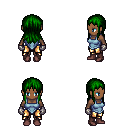
a pixel art fantasy rpg character, female body template, human, dark skin, blue vest, gold greaves, green unkempt hairstyle, metal gloves, maroon shoes, four views (front, back, left, right), 2x2 character sprite sheet, small pixel art, hard edges, no anti-aliasing